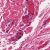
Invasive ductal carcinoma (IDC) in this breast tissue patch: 0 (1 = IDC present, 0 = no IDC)